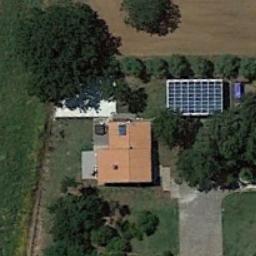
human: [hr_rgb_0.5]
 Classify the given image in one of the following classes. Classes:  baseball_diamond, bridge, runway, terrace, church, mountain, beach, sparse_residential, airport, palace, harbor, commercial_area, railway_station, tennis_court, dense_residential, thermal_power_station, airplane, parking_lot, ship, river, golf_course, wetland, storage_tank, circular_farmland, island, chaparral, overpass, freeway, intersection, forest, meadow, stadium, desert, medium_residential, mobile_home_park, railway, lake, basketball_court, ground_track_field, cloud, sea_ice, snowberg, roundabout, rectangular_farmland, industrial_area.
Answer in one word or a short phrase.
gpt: sparse_residential